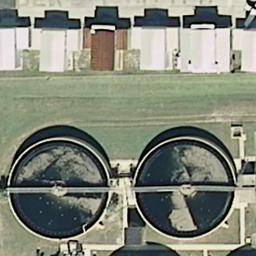
Label: storage tanks